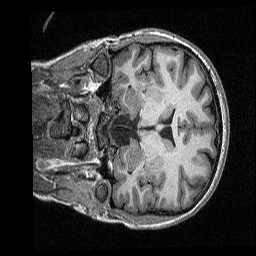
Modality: T1w
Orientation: coronal
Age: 28
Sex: female
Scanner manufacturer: siemens
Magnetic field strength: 3 T
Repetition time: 2.3 s
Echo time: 0.00298 s